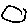
Label: circle